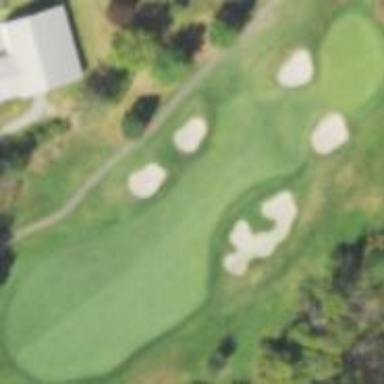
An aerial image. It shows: Grassy area designated as golf fairway.